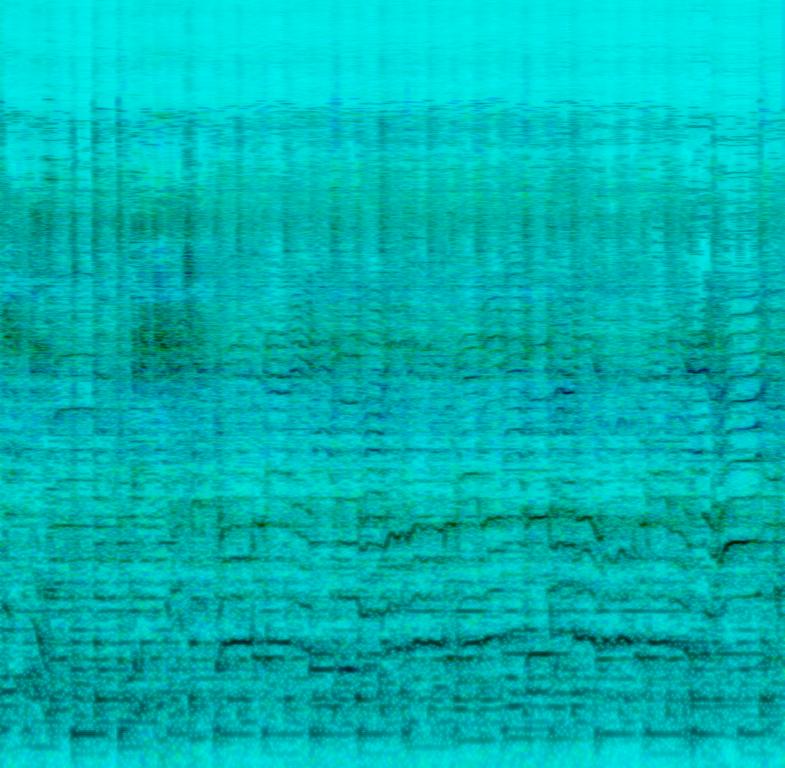
The music features for the most part an instrumental but almost at the end of the excerpt a male voice starts to yodel. Up to that point the melody is being played by a marimba, then trumpets and horns, possibly trombones too. A tuba is holding the beat pulsation in the low register. At the end of the excerpt a harp can be heard.